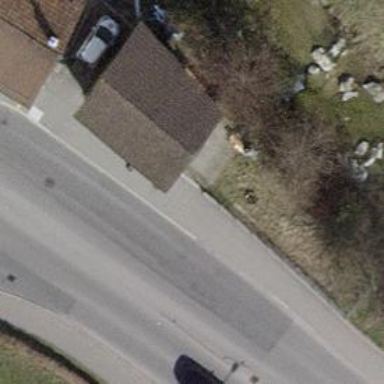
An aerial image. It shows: Shed.